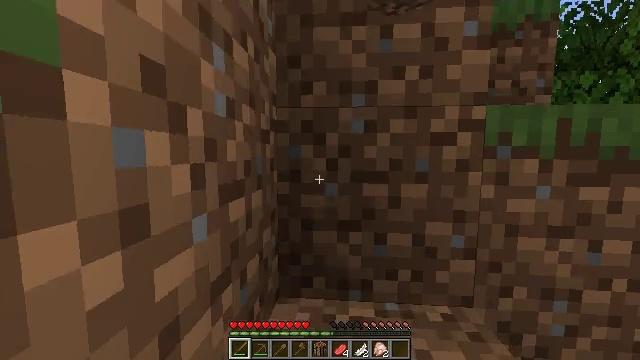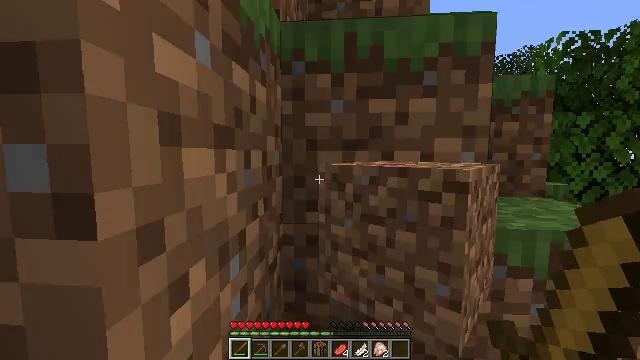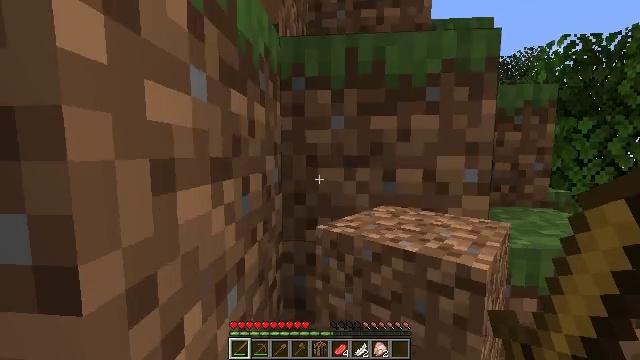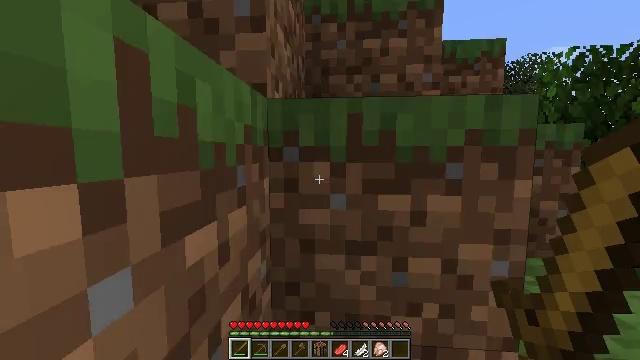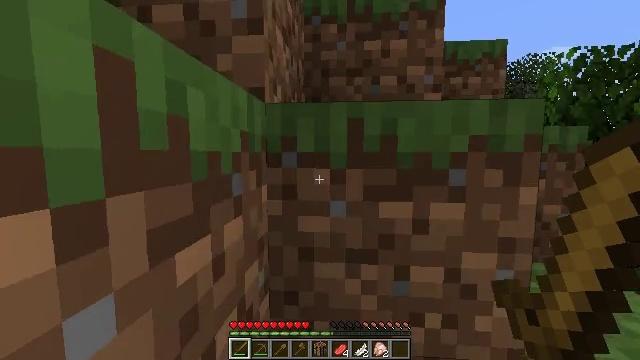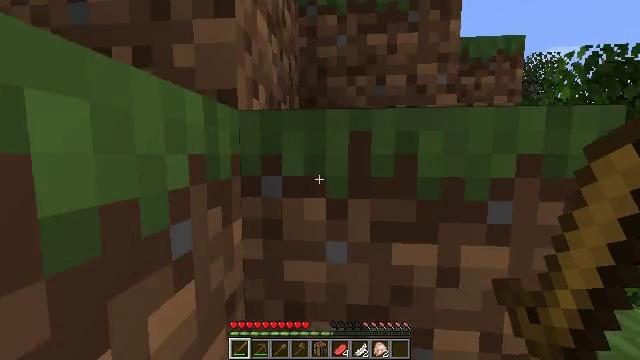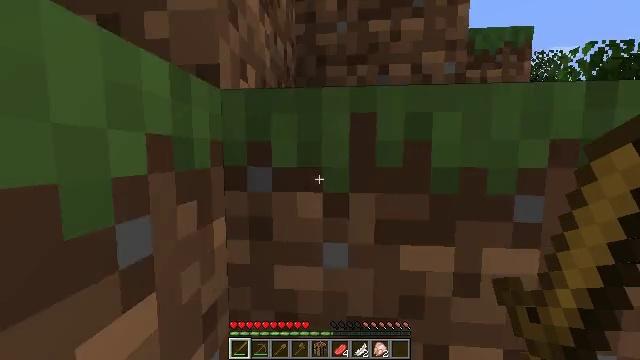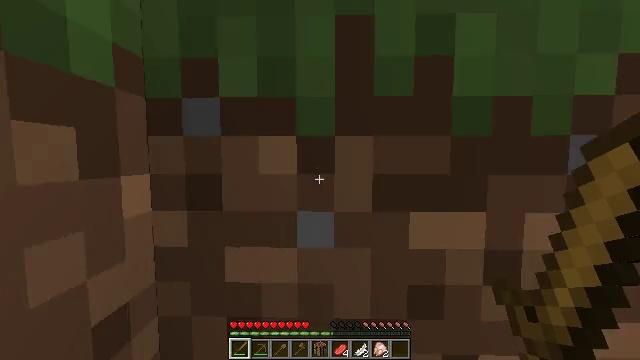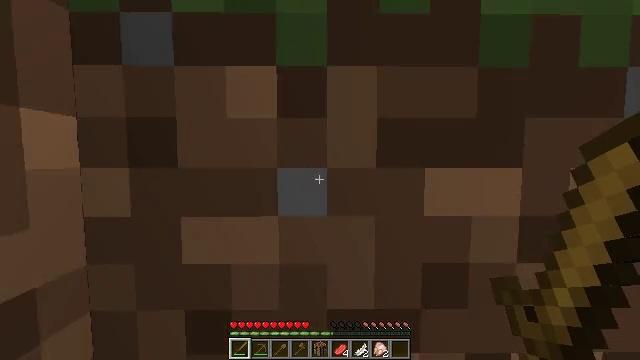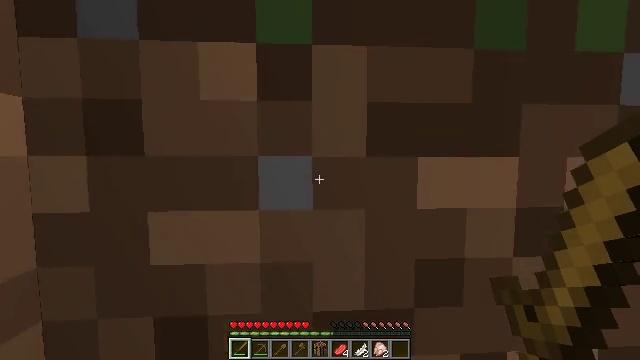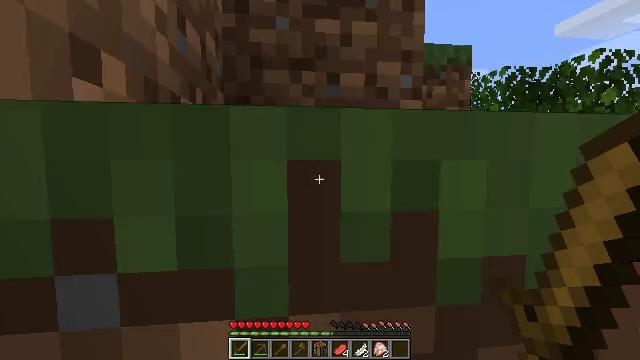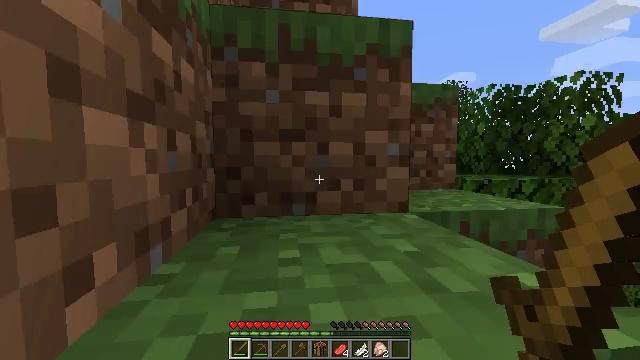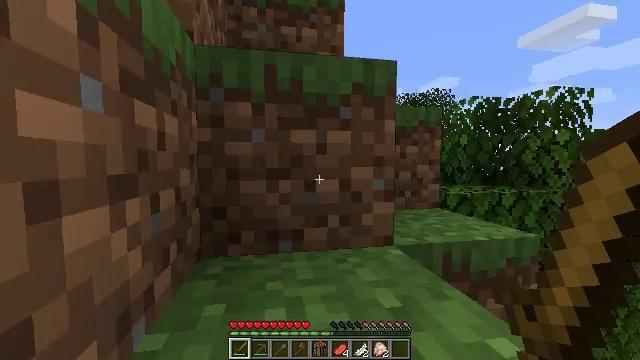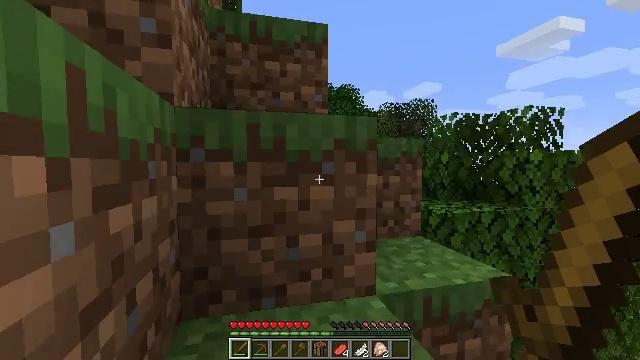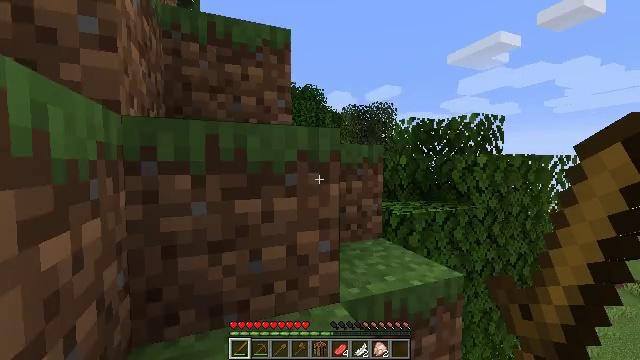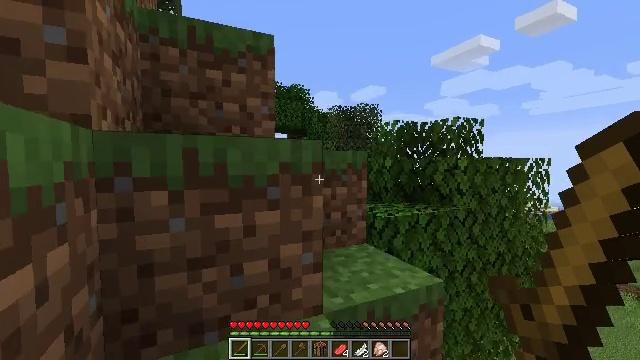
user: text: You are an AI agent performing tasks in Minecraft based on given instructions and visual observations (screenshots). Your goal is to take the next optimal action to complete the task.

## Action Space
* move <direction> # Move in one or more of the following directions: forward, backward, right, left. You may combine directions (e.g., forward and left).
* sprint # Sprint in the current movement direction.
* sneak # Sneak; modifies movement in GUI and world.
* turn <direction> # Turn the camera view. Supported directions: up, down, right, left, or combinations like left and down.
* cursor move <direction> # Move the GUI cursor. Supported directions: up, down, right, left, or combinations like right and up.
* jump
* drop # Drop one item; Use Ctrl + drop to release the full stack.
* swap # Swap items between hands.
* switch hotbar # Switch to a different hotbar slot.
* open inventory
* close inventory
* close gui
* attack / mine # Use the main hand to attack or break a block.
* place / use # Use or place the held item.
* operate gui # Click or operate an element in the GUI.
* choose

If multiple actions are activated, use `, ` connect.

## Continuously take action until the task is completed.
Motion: motion action
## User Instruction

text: Mine grass block from the ground.
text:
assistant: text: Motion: move forward, sprint, jump
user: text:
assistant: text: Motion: move forward, sprint, jump
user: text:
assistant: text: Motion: move forward, sprint, jump
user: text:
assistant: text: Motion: move forward, sprint, jump
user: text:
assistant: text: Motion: move forward, sprint, jump
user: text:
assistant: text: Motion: move forward, sprint, jump
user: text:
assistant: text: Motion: move forward, sprint, turn right, jump
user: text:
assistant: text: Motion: move forward, sprint, turn right, jump
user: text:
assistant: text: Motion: move forward, sprint, turn right, jump
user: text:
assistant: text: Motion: move forward, sprint, turn right, jump
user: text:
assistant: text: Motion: move forward, sprint, turn right, jump
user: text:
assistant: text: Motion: move forward, sprint, turn right, jump
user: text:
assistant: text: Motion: move forward, sprint, turn right, jump
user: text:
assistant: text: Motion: move forward, sprint, turn right, jump
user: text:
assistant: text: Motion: move forward, sprint, turn right, jump
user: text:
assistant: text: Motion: move forward, sprint, jump
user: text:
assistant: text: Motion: move forward, sprint, jump
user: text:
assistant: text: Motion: move forward, sprint
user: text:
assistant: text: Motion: move forward, sprint, turn left
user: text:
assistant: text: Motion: move forward, sprint, turn left
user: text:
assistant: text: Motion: move forward, sprint, turn left
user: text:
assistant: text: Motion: move forward, sprint, turn left
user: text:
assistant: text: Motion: move forward, sprint, turn left
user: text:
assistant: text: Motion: move forward, sprint, turn left
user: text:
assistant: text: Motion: move forward, sprint
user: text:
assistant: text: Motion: move forward, sprint
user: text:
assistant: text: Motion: move forward, sprint
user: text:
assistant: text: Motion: move forward, sprint
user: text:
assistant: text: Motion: move forward, sprint
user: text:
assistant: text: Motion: move forward, sprint